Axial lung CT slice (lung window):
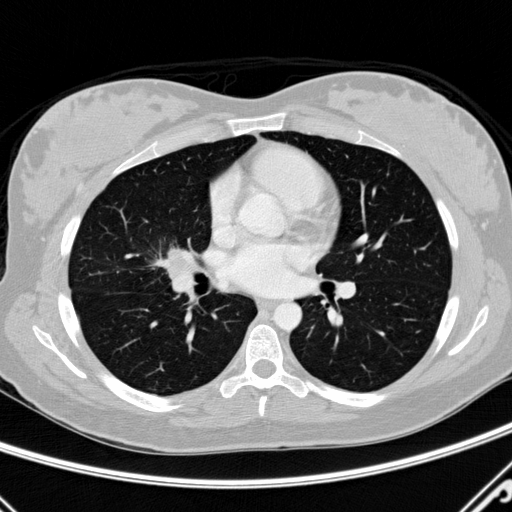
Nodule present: no